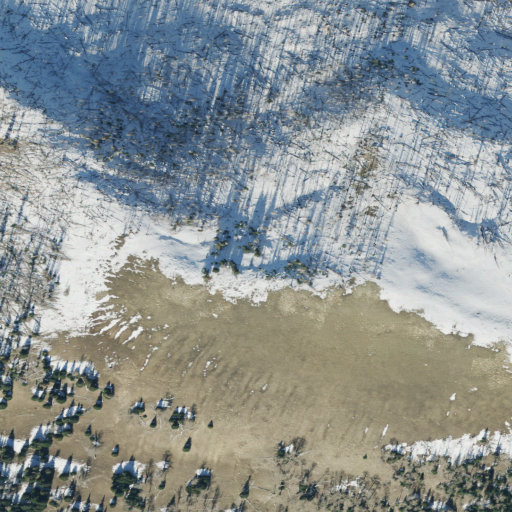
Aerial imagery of mountain in Utah named Seeley Mountain containing shrub, evergreen forest, deciduous forest, and grassland